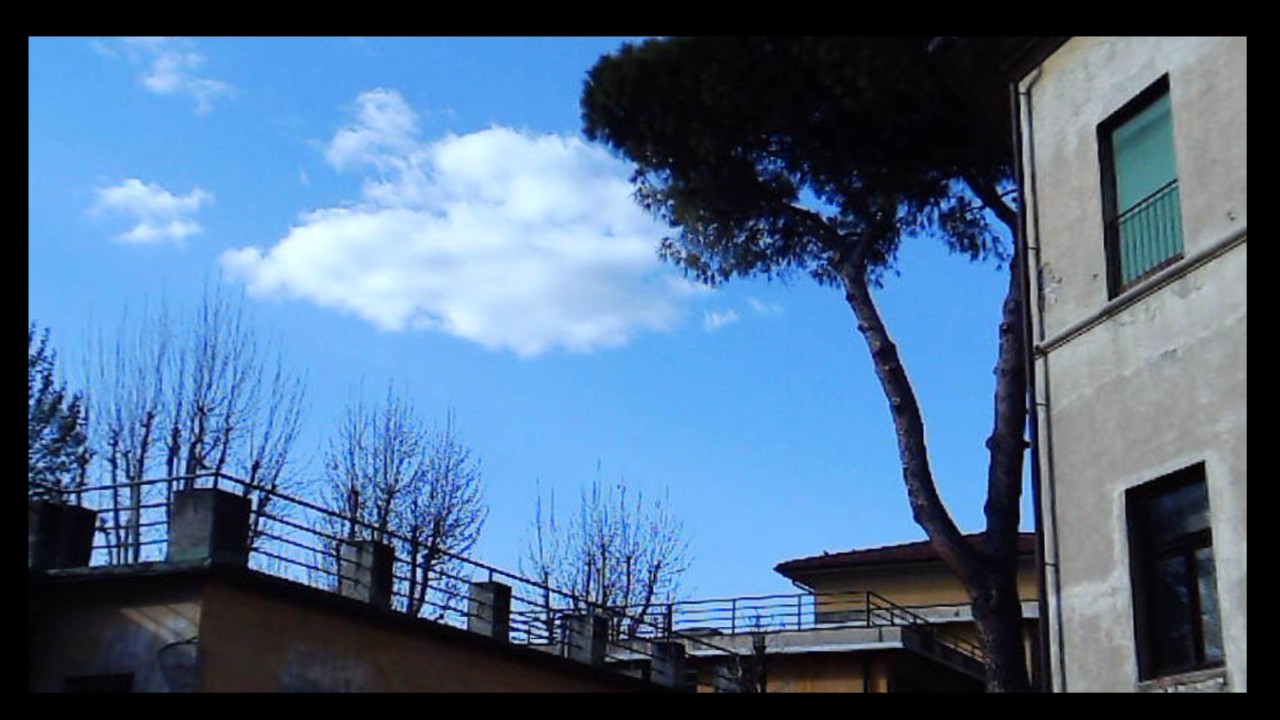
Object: Betafpv air75